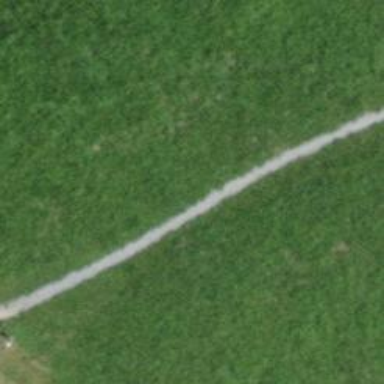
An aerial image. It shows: Path.